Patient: sex F, age 59
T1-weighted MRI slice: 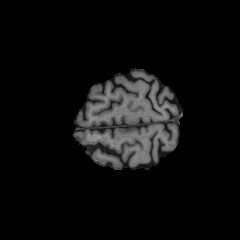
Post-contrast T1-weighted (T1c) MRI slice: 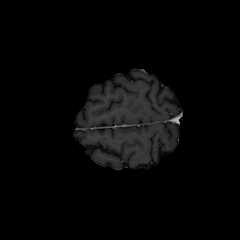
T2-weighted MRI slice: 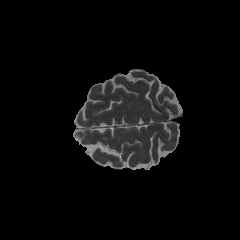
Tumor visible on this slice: no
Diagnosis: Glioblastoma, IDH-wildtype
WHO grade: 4